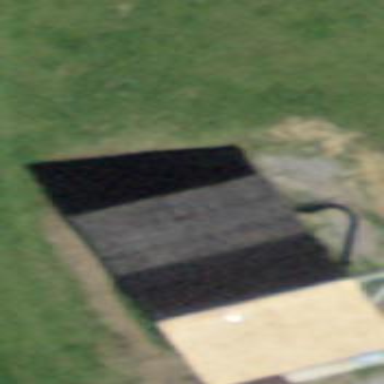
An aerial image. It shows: Barn.